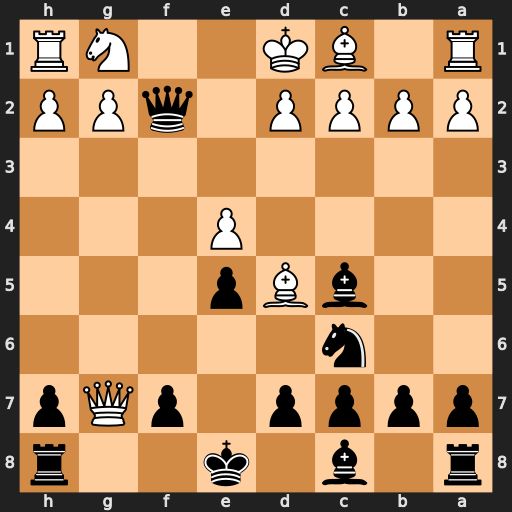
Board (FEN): r1b1k2r/pppp1pQp/2n5/2bBp3/4P3/8/PPPP1qPP/R1BK2NR
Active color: b
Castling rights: kq
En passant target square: -
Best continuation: Qf1#